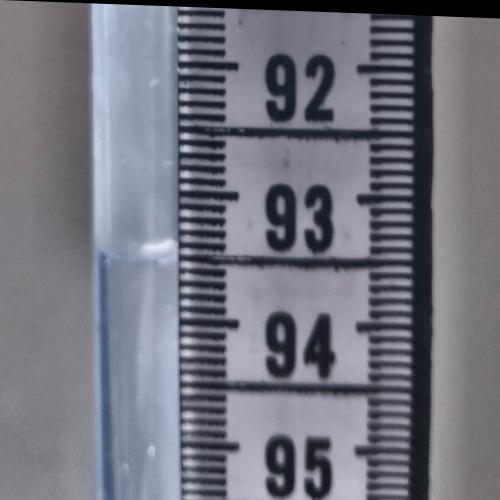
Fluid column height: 93.5 cm